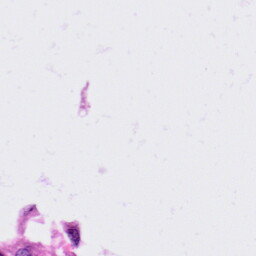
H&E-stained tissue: Colon